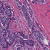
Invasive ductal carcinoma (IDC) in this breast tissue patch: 0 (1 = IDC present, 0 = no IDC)